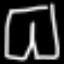
Label: pants